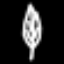
Label: leaf